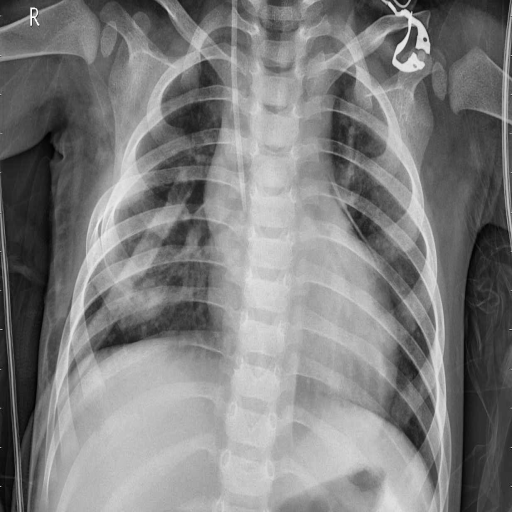
Finding: PNEUMONIA